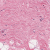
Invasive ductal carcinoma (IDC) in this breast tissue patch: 0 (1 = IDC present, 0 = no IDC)